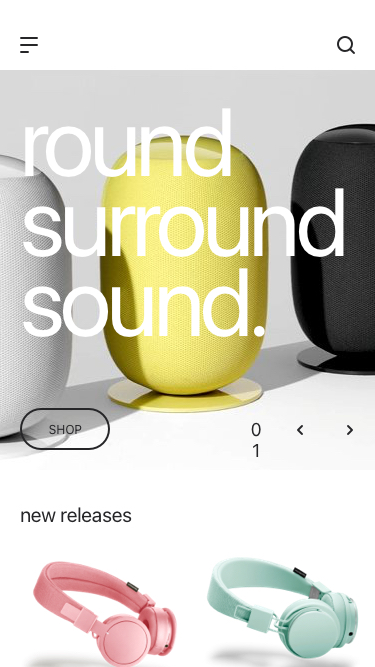
Text in this UI design:
round
surround
sound.
01
new releases